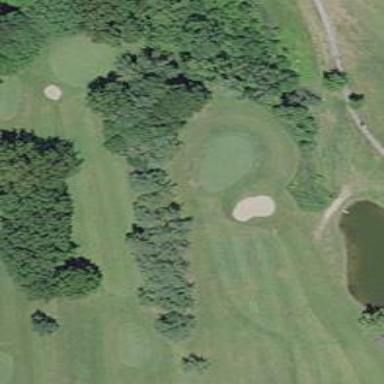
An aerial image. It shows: Golf hole.